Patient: sex M, age 34
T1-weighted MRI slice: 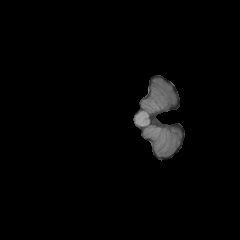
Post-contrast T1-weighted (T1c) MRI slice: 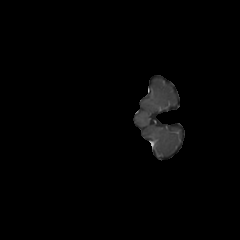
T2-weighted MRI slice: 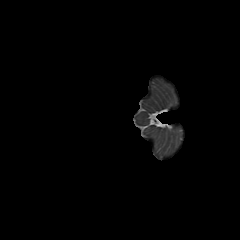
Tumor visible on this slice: no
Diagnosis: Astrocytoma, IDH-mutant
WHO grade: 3